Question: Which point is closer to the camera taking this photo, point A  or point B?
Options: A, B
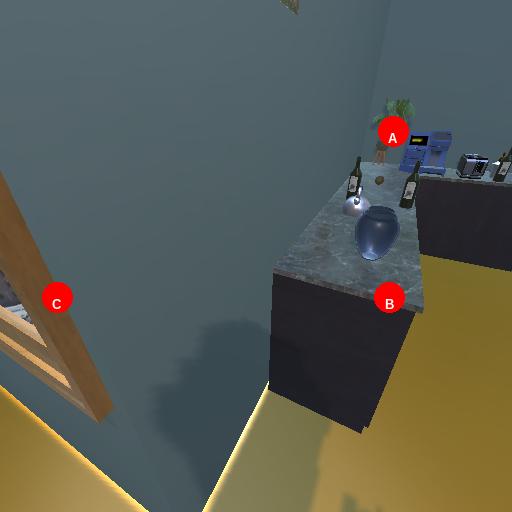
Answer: A